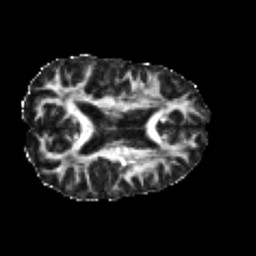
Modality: FA
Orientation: axial
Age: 24
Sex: male
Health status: healthy
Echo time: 0.074 s